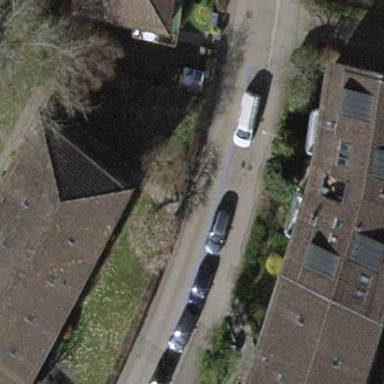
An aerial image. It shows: Parking lane.